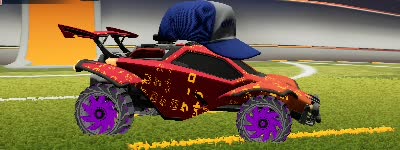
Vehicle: octane